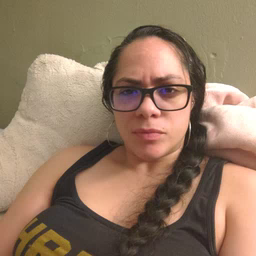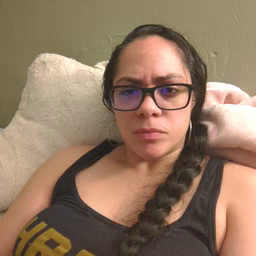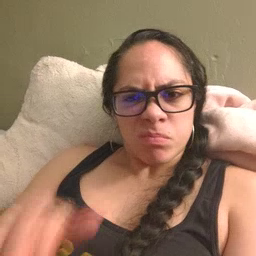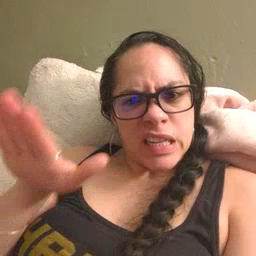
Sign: clean